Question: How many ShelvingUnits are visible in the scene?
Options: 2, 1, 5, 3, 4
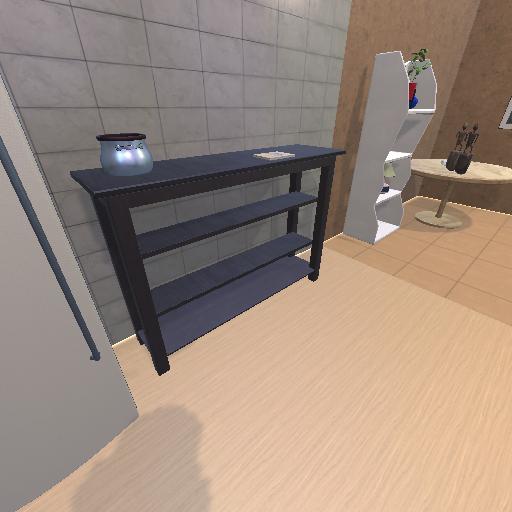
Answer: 2